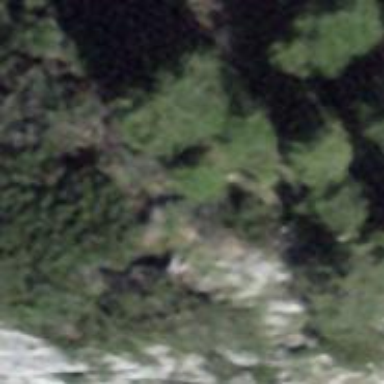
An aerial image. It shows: Cliff in nature.